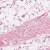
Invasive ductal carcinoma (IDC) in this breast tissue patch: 0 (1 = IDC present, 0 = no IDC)